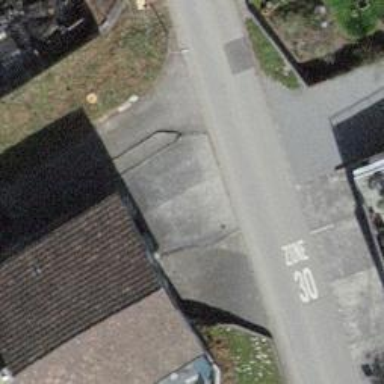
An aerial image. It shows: Residential road with sett surface.